Question:
How to switch the image like this one by one,its possible to do like tat in android.Can any one know help me.
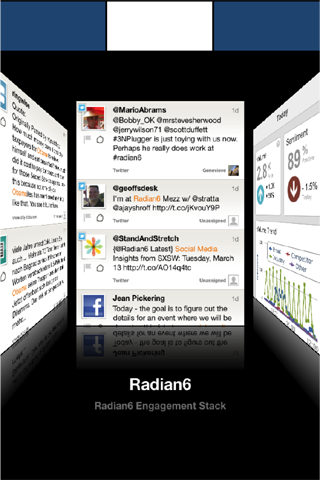
Answer: you should use the coverflow widget.
<URL> here is a link to this